Рис. 1  Рис. 2 Если существуют, то их поле удовлетворяет аналогу закона Кулона:\[B(\vec r)=\frac{\mu_0}{4\pi}\frac{g}{r^3}\vec r,\]где $g$ — , $\mu_0$ — магнитная проницаемость вакуума, а $\vec r$ — радиус-вектор из монополя в точку наблюдения. Однако, в рамках классического электромагнетизма магнитные монополи невозможны, и экспериментально они тоже пока что не были обнаружены.
Получите выражение для векторного потенциала $\vec A$ этой струны Дирака во всём пространстве. Ответ приведите в полярных координатах $(r,\theta,\varphi)$ $(0 < \theta < \pi)$. Рассмотрим контур $L$, заданный в сферических координатах как $(r,\theta)=\operatorname{const}$ (рис. 2).
Вычислите $\Gamma_L\equiv\displaystyle\oint\limits_L\left(\vec A\cdot\mathrm d\vec l\right)$ по этому контуру и поток магнитного поля $\Phi_L\equiv\displaystyle\iint\limits_S\left(\vec A\cdot\mathrm d\vec l\right)$ через поверхность $S$, которую этот контур ограничивает.
Сравните полученные результаты. Если они отличаются, объясните это различие. Пусть теперь эта струна Дирака моделируется полубесконечным соленоидом, по которому течёт низкочастотный переменный ток\[I(t)=I_0\cos\omega t.\]Площадь поперечного сечения соленоида равна $S$, плотность намотки — $n$.
Найдите эквивалентный магнитный заряд $g(t)$ в начале координат. Проволока с погонным сопротивлением $R_0$ согнута в треугольник со стороной $a$ (рис. 3). Треугольник лежит в плоскости $z=-\dfrac{\sqrt{6}}{12}a$, а его центр находится на оси $z$.  Рис. 3
Найдите среднюю тепловую мощность $W_R$, выделяющуюся в треугольнике. Самоиндукцией треугольника и излучением пренебрегите. показывает, что магнитные эффекты могут возникать даже в областях, где магнитная индукция равна нулю, если там отличен от нуля векторный потенциал $\vec A$. Это позволяет придать потенциалу $\vec A$ не только математический, но и физический смысл. В опыте исследуется интерференция свободных электронов на двойной щели (рис. 4). Расстояние между щелями равно $d$, расстояние между щелями и экраном — $D\gg d$, а шириной самих щелей можно пренебречь. Посередине между щелями помещён тонкий бесконечный соленоид с сечением $S$ и плотностью намотки $n$. Импульс электронов, испускаемых источником, равен $p$, а их заряд равен $-e$ ($e > 0$).  Считайте известным, что электрона с импульсом $\vec p$ в векторном потенциале $\vec A$ равен:\[\vec k=\frac{1}{\hbar}\left(\vec p-e\vec A\right),\]где $\hbar$ — редуцированная постоянная Планка.
На какое расстояние $\Delta x$ сместится главный максимум интерференционной картины на экране, если ток в соленоиде увеличить от $0$ до $I$?
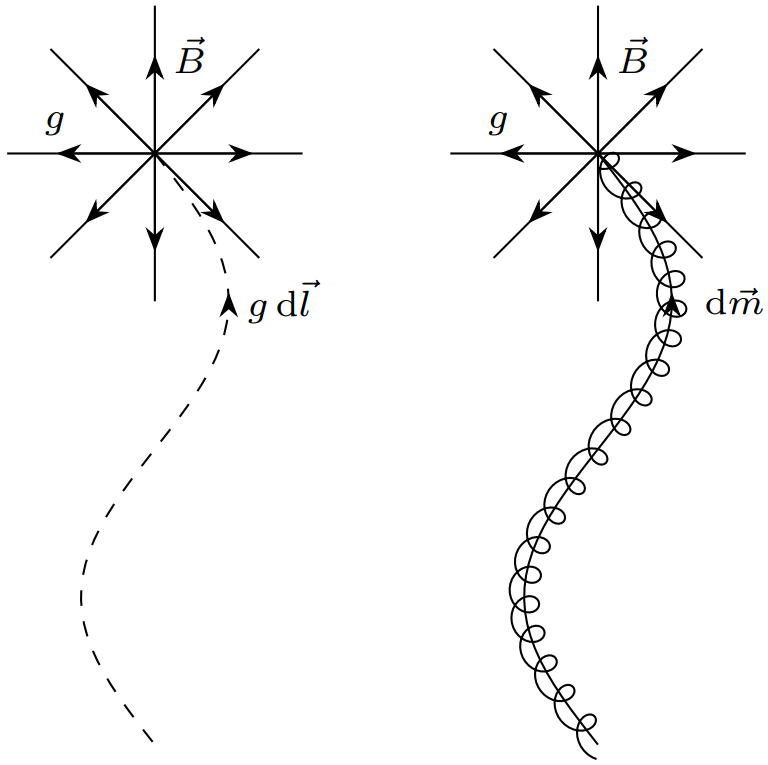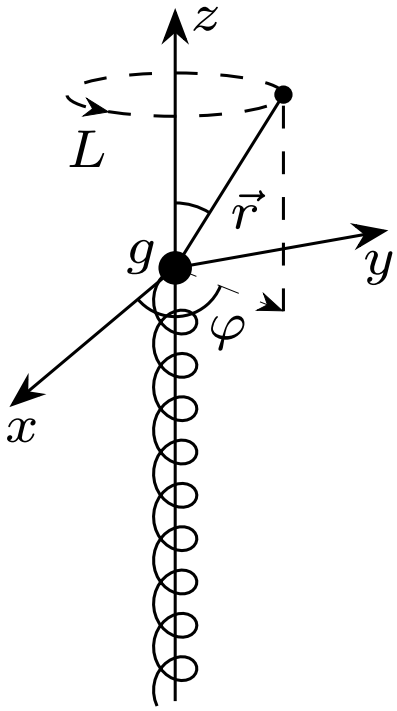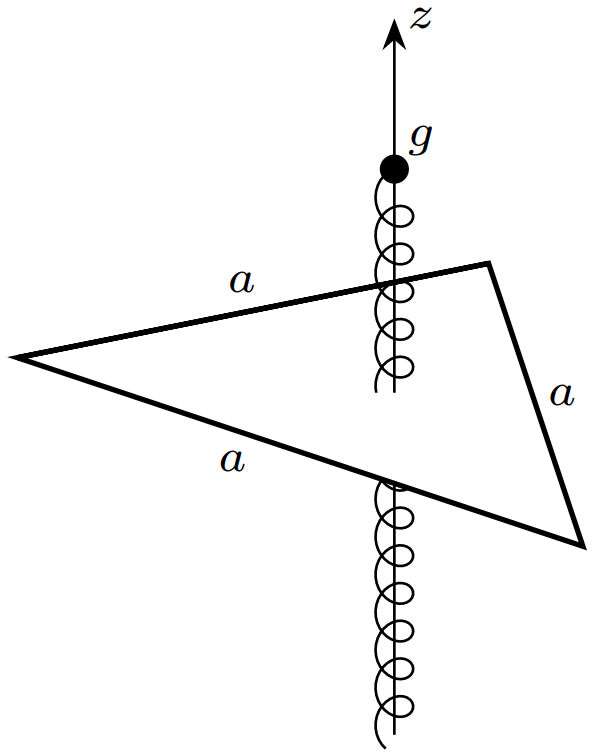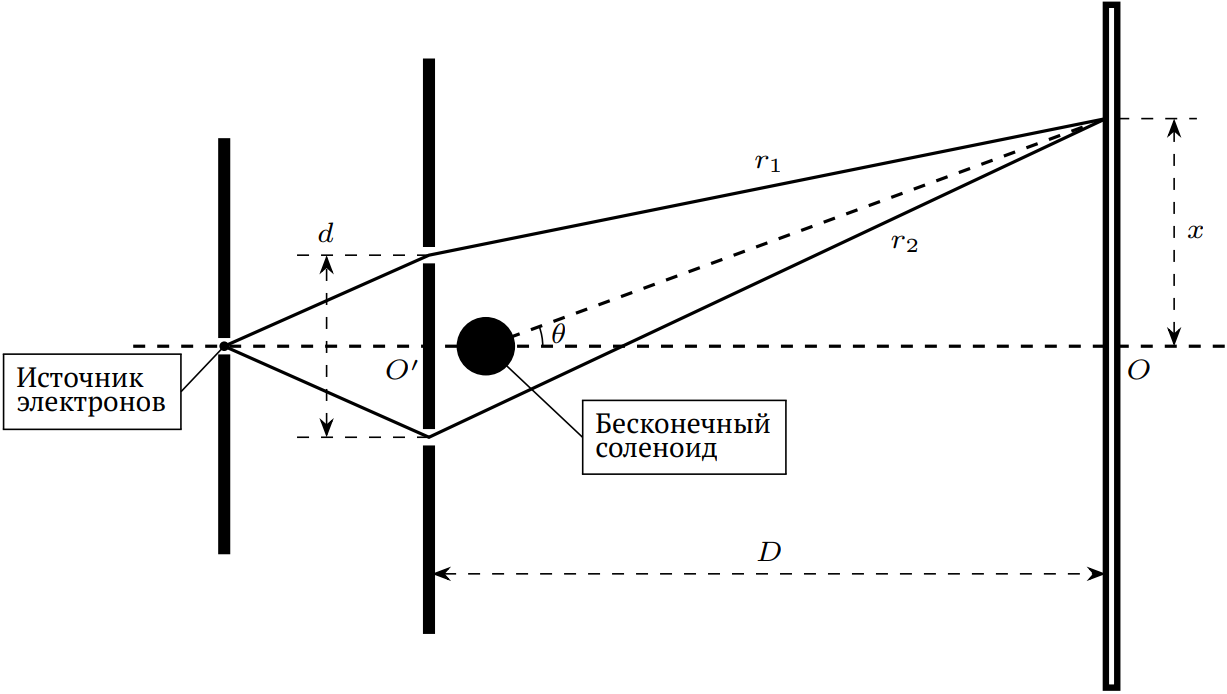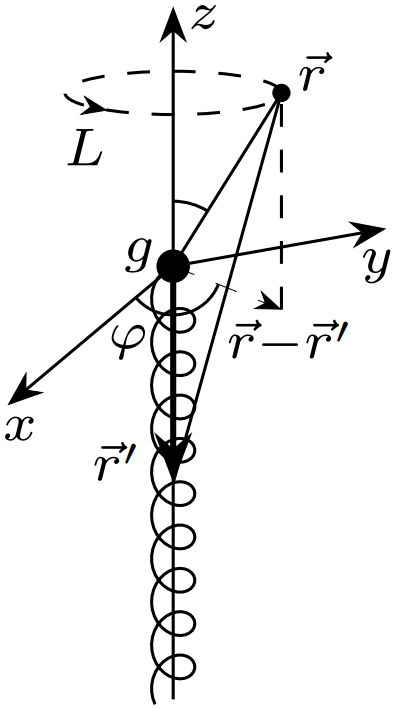
Получите выражение для векторного потенциала $\vec A$ этой струны Дирака во всём пространстве. Ответ приведите в полярных координатах $(r,\theta,\varphi)$ $(0 < \theta < \pi)$. Подсказка:\[\int{\frac{\mathrm{d}x}{\sqrt{\left(x^{2}+a^{2}\right)^{3}}}}={\frac{x}{a^{2}{\sqrt{x^{2}+a^{2}}}}}+\operatorname{const}.\]

         Как показано на рисунке, введём вектор $\vec r'\equiv -z\hat z$, тогда $\mathrm d\vec m=-g\,\mathrm d\vec r'$. Векторный потенциал задаётся интегралом:\[\vec A=\frac{\mu_0}{4\pi}\displaystyle\int\frac{\left[\mathrm d\vec m\times(\vec r-\vec r')\right]}{\left|\vec r-\vec r'\right|^3}=\frac{\mu_0g}{4\pi}\displaystyle\int\frac{\left[\mathrm d\vec r'\times(\vec r-\vec r')\right]}{\left|\vec r-\vec r'\right|^3}=\\=\hat\varphi\cdot \frac{\mu_0gr\sin\theta}{4\pi}\displaystyle\int\limits_0^{-\infty}\frac{-\mathrm dz}{\sqrt{\left|(z-r\cos\theta)^2+r^2\sin^2\theta\right|^3}}.\]Применяя подсказку, получим:\[\vec A=\hat\varphi\cdot \frac{\mu_0gr\sin\theta}{4\pi}\left.\frac{z-r\cos\theta}{r^2\sin^2\theta\sqrt{(z-r\cos\theta)^2+r^2\sin^2\theta}}\right|^{z=0}_{z=-\infty}=\\=\hat\varphi\cdot \frac{\mu_0gr\sin\theta}{4\pi}\left[\frac{-r\cos\theta}{r^2\sin^2\theta\sqrt{r^2\cos^2\theta+r^2\sin^2\theta}}-\frac{-1}{r^2\sin^2\theta}\right]\implies\]

Ответ:

 \[\vec A=\cfrac{\mu_0g}{4\pi r}\cfrac{1-\cos\theta}{\sin\theta}\hat \varphi\]
Ответ: \[\vec A=\cfrac{\mu_0g}{4\pi r}\cfrac{1-\cos\theta}{\sin\theta}\hat \varphi\]

Вычислите циркуляцию векторного потенциала $\Gamma_L\equiv\displaystyle\oint\limits_L\left(\vec A\cdot\mathrm d\vec l\right)$ по этому контуру и поток магнитного поля $\Phi_L\equiv\displaystyle\iint\limits_S\left(\vec A\cdot\mathrm d\vec l\right)$ через поверхность $S$, которую этот контур ограничивает.
Решение: \[\mathrm d\vec l=\hat\varphi\cdot\mathrm dl=\hat\varphi\cdot r\sin\theta\,\mathrm d\varphi\implies \left(\vec A\cdot\mathrm d\vec l\right)=\frac{\mu_0g}{4\pi}(1-\cos\theta)\,\mathrm d\varphi\implies\] \[\mathrm d\vec S=2\rho\,\mathrm d\rho\cdot\hat z\implies\mathrm d\Phi=2\rho\,\mathrm d\rho\cdot\frac{\mu_0}{4\pi}\frac{g}{|\vec r|^3}\left(\vec r\cdot\hat z\right)=\frac{\mu_0g}{2}\frac{\rho\,\mathrm d\rho}{\left(\rho^2+r^2\cos^2\theta\right)^{3/2}}r\sin\theta\implies\\\implies\Phi_L=\frac{\mu_0g}{2}r\cos\theta\int\limits_0^{r\sin\theta}\frac{\rho\,\mathrm d\rho}{\left(\rho^2+r^2\cos^2\theta\right)^{3/2}}=-\frac{\mu_0g}{2}r\cos\theta\left.\frac{1}{\sqrt{\rho^2+r^2\cos^2\theta}}\right|_0^{r\sin\theta}\implies\]
Ответ: \[\Gamma_L=\cfrac{\mu_0g}{2}(1-\cos\theta)\]  \[\mathrm d\vec S=2\rho\,\mathrm d\rho\cdot\hat z\implies\mathrm d\Phi=2\rho\,\mathrm d\rho\cdot\frac{\mu_0}{4\pi}\frac{g}{|\vec r|^3}\left(\vec r\cdot\hat z\right)=\frac{\mu_0g}{2}\frac{\rho\,\mathrm d\rho}{\left(\rho^2+r^2\cos^2\theta\right)^{3/2}}r\sin\theta\implies\\\implies\Phi_L=\frac{\mu_0g}{2}r\cos\theta\int\limits_0^{r\sin\theta}\frac{\rho\,\mathrm d\rho}{\left(\rho^2+r^2\cos^2\theta\right)^{3/2}}=-\frac{\mu_0g}{2}r\cos\theta\left.\frac{1}{\sqrt{\rho^2+r^2\cos^2\theta}}\right|_0^{r\sin\theta}\implies\]
Ответ: \[\Phi_L=\frac{\mu_0g}{2}\big[\operatorname{sign}(\cos\theta)-\cos\theta\big]\]

Сравните полученные результаты. Если они отличаются, объясните это различие. Подсказка: удобно рассматривать струну Дирака как тонкий соленоид.

Ответ:

 При $\theta\ge\pi/2$ результаты отличаются, причём $\Gamma_L-\Phi_L=\mu_0g$. Это происходит, потому что при $\theta\ge\pi/2\implies z\le0$ вычисление потока не учитывает поток «внутри» струны—соленоида, который равен суммарному потоку, создаваемому магнитным зарядом, т.е. $\mu_0g$.
Ответ: При $\theta\ge\pi/2$ результаты отличаются, причём $\Gamma_L-\Phi_L=\mu_0g$. Это происходит, потому что при $\theta\ge\pi/2\implies z\le0$ вычисление потока не учитывает поток «внутри» струны—соленоида, который равен суммарному потоку, создаваемому магнитным зарядом, т.е. $\mu_0g$.

Найдите эквивалентный магнитный заряд $g(t)$ в начале координат.
Решение: \[g=\frac{\mathrm dm}{\mathrm dl}=\frac{SI(t)\cdot n\,\mathrm dl}{\mathrm dl}\implies\]
Ответ: \[g(t)=nSI_0\cos\omega t\]

Найдите среднюю тепловую мощность $W_R$, выделяющуюся в треугольнике. Самоиндукцией треугольника и излучением пренебрегите. Подсказка: рассмотрите телесный угол, под которым треугольник виден из начала координат.

 Телесный угол, под которым треугольник виден из начала координат, найти несложно. Заметим, что треугольник находится на том же расстоянии от начала координат, на котором грань тетраэдра с ребром $a$ находится от центра этого тетраэдра. Значит\[\Omega_\Delta=\frac{4\pi}{4}=\pi.\]Тогда поток, создаваемый магнитным зарядом, будет равен\[\Phi_1=-\frac{1}{4}\mu_0g.\]Поток внутри соленоида при этом равен\[\Phi_0=\mu_0g\implies\Phi=\Phi_0+\Phi_1=\frac{3}{4}\mu_0g.\]ЭДС, создаваемая в треугольнике:\[\mathcal E=-\dot\Phi=\frac{3}{4}\mu_0nSI_0\omega\sin\omega t.\]Полное сопротивление треугольника $3aR_0\implies$\[W_R=\frac{1}{3aR_0}\overline{\mathcal E^2(t)}=\frac{1}{3aR_0}\left(\frac{3}{4}\mu_0nSI_0\omega\right)^2\cdot \overline{\sin^2\omega t}\quad\overset{\overline{\sin^2\omega t}=1/2}\implies\]

Ответ:

 \[W_R=\cfrac{3\mu_0^2n^2S^2I_0^2\omega^2}{32aR_0}\]
Решение: Телесный угол, под которым треугольник виден из начала координат, найти несложно. Заметим, что треугольник находится на том же расстоянии от начала координат, на котором грань тетраэдра с ребром $a$ находится от центра этого тетраэдра. Значит\[\Omega_\Delta=\frac{4\pi}{4}=\pi.\]Тогда поток, создаваемый магнитным зарядом, будет равен\[\Phi_1=-\frac{1}{4}\mu_0g.\]Поток внутри соленоида при этом равен\[\Phi_0=\mu_0g\implies\Phi=\Phi_0+\Phi_1=\frac{3}{4}\mu_0g.\]ЭДС, создаваемая в треугольнике:\[\mathcal E=-\dot\Phi=\frac{3}{4}\mu_0nSI_0\omega\sin\omega t.\]Полное сопротивление треугольника $3aR_0\implies$\[W_R=\frac{1}{3aR_0}\overline{\mathcal E^2(t)}=\frac{1}{3aR_0}\left(\frac{3}{4}\mu_0nSI_0\omega\right)^2\cdot \overline{\sin^2\omega t}\quad\overset{\overline{\sin^2\omega t}=1/2}\implies\]
Ответ: \[W_R=\cfrac{3\mu_0^2n^2S^2I_0^2\omega^2}{32aR_0}\]

На какое расстояние $\Delta x$ сместится главный максимум интерференционной картины на экране, если ток в соленоиде увеличить от $0$ до $I$?
Решение: Пусть разность фаз интерферирующих волновых функций в некоторой точке экрана до включения тока равна $\Delta\phi_0$. Тогда после включения тока:\[\Delta\phi_1=\int\limits_{C_1}\left(\vec k\cdot\mathrm d\vec l\right)-\int\limits_{C_2}\left(\vec k\cdot\mathrm d\vec l\right)=\frac{1}{\hbar}\left[\int\limits_{C_1}\left(\vec p\cdot\mathrm d\vec l\right)-\int\limits_{C_2}\left(\vec p\cdot\mathrm d\vec l\right)\right]-\frac e\hbar\left[\int\limits_{C_1}\left(\vec A\cdot\mathrm d\vec l\right)+\int\limits_{-C_2}\left(\vec A\cdot\mathrm d\vec l\right)\right]=\Delta\phi_0-\frac e\hbar\oint\limits_C\left(\vec A\cdot\mathrm d\vec l\right),\]где $C_1$ и $C_2$ — пути от каждой из щелей до экрана, а $C$ — контур вокруг соленоида. Поскольку циркуляция векторного потенциала по контуру равна потоку через него, то включение тока приводит к дополнительной разности фаз:\[\Delta\phi=\Delta\phi_1-\Delta\phi_0=-\frac e\hbar\Phi=-\frac e\hbar\mu_0nIS.\]Смещение вдоль экрана на $x$ приводит к изменению разности фаз на:\[\Delta\phi_x\approx k_0d\theta=\frac p\hbar\cdot d\cdot\frac xD.\]Наконец, смещение главного максимума определяется соотношением:\[\Delta\phi_x+\Delta\phi=0\implies \frac{pd}{\hbar D}\Delta x-\frac e\hbar\mu_0nIS=0\implies\]
Ответ: \[\Delta x=\frac{eD}{pd}\mu_0nIS\]
Темы:
T, Электромагнетизм, Интерференция, Магнитное поле, Китайские, Магнитный монополь